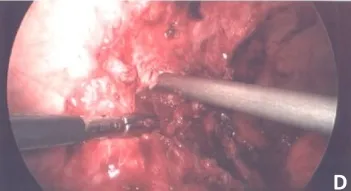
Tip of IR drain (Pigtail) brought out after unroofing of the chronic abscess cavity.
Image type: medical_photograph (other_medical_photograph)